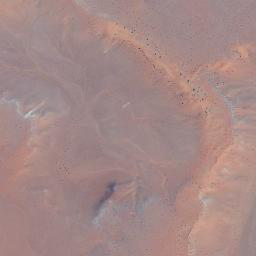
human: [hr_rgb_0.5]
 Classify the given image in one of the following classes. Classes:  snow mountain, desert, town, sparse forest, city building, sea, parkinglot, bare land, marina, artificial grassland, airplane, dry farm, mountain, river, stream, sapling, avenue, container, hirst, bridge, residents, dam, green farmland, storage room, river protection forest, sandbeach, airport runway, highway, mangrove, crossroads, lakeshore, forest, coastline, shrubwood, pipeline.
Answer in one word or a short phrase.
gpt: desert